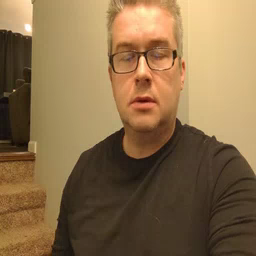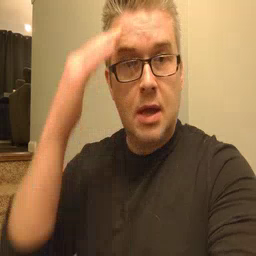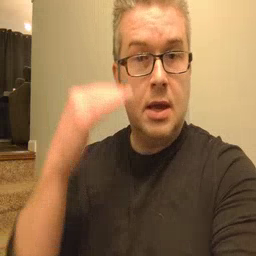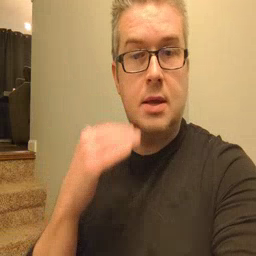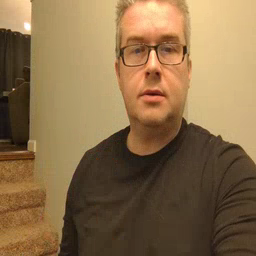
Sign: head